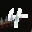
Label: 4